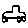
Label: car